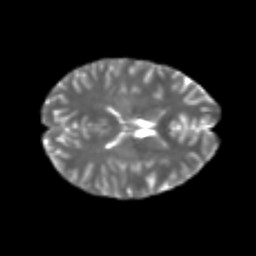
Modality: T2w
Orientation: axial
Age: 21
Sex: female
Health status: healthy
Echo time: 0.074 s